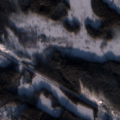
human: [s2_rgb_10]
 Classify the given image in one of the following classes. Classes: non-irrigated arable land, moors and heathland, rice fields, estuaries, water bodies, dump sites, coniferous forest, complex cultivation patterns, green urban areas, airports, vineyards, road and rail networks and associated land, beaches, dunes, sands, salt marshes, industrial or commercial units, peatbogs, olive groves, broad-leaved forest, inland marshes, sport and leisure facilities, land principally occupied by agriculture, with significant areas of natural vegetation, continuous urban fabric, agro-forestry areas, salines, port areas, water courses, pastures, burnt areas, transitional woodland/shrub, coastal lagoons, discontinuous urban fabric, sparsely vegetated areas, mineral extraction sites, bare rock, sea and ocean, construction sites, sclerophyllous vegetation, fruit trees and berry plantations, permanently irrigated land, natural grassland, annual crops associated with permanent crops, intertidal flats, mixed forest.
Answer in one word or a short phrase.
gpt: coniferous forest, mixed forest, transitional woodland/shrub, inland marshes